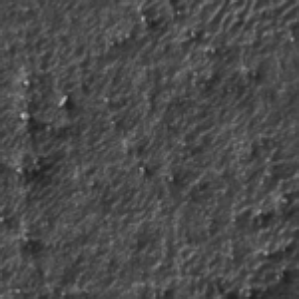
Label: frost